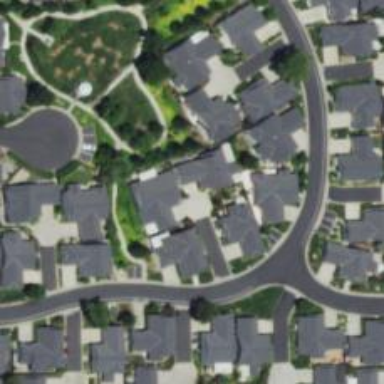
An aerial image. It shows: Living street.